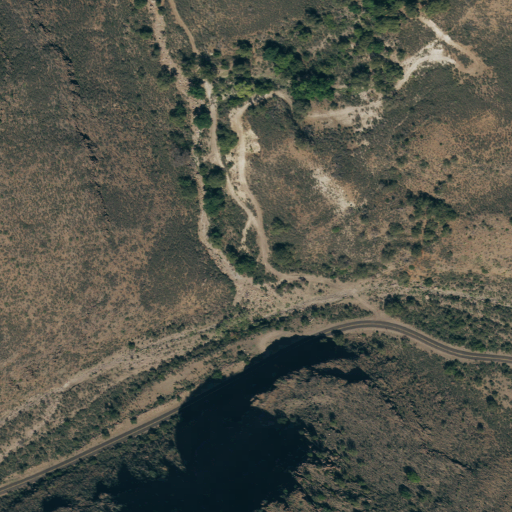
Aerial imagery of valley in Texas named Pig Pen Canyon containing shrub, evergreen forest, deciduous forest, and grassland